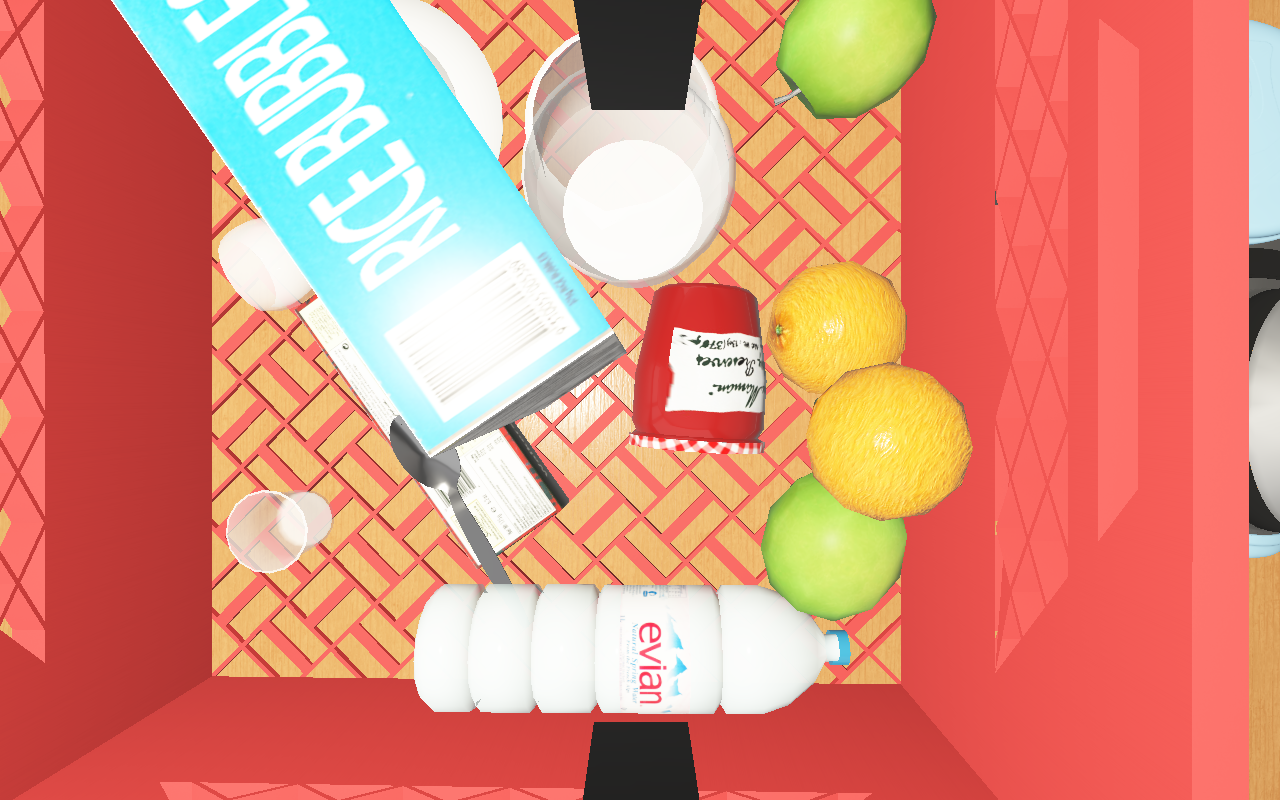
Objects in the scene:
carafe
apple
apple
orange
orange
plate
wineglass
cereal box
biscuit box